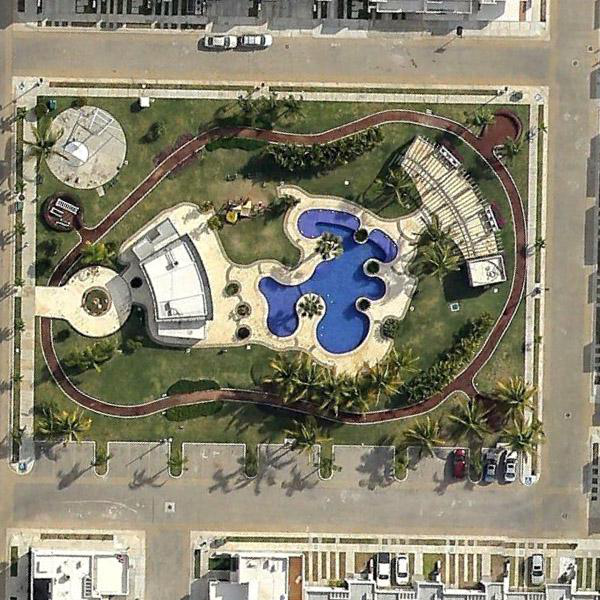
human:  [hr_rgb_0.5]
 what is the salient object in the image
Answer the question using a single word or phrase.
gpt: pond